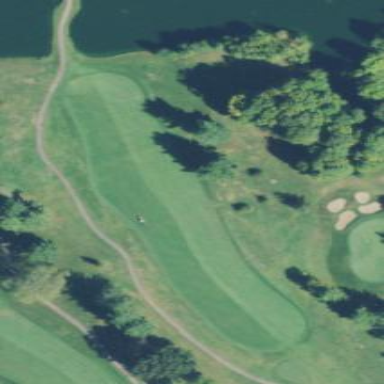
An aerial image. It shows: Grassy area designated as golf fairway.